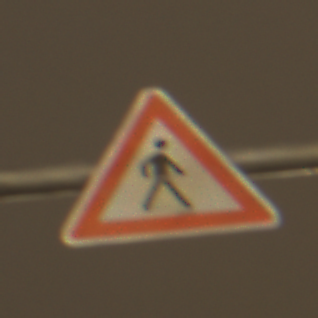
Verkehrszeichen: FussgaengerLinks
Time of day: Night
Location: Outdoor (Urban)
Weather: Overcast
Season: NotSpecified
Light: Artificial